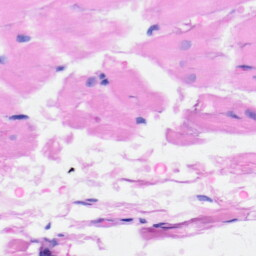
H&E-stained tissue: Heart